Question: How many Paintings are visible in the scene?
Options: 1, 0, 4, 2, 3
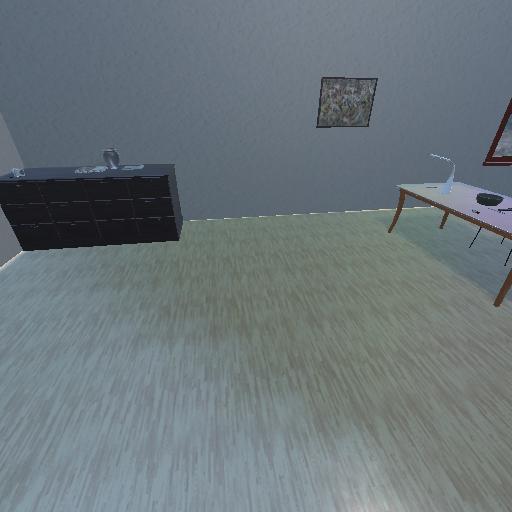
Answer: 1